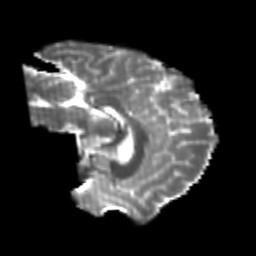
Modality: T2w
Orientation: sagittal
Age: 25
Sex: male
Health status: healthy
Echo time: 0.074 s